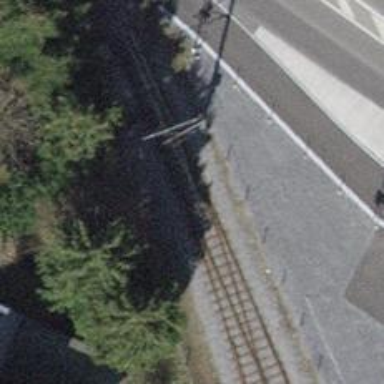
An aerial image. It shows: Narrow-gauge railway with single track. The railway is electrified with contact line.